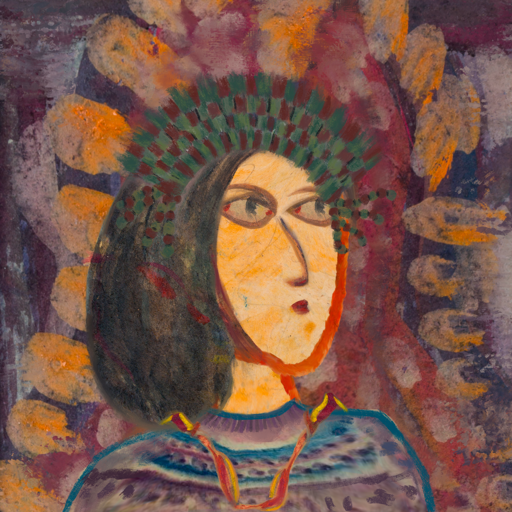
Background: Doll, Head And Neck Side: Experience, Face Side: GypsyMother, Bust: HillGirl, Hair Side: Gypsy_Mother, Head Accessory: After_Raid_Crown, Second Necklace: Gypsy_Mother_1, Necklace: Blank, Baby: Blank